Question: Hi I am trying to design a database for an e-commerce website but I can't seem to find a way to do this right, this is what I have so far:

The problem appears at the products.I have 66 types of products most of them having different fields.I have to id's but both of them don't seem very practical:
At first I thought I to make a table for each product type, but that would result in 66 tables which is not very easy to maintain. I already started to do that I created the Product_Notebook and Product_NotebookBag tables. And then I stopped and thought about it a bit and this solution is not very good.
After thinking about it a bit more I came up with option B which is storing the data into a separate field called description. For example:
'''
"Color : Red & Compatibility : 15.6 & CPU : Intel"
'''
In this approach I could take the string and manipulate it after retrieving it from the database.
I know this approach is also not a very good idea, that's why I am asking for a more practical approach.
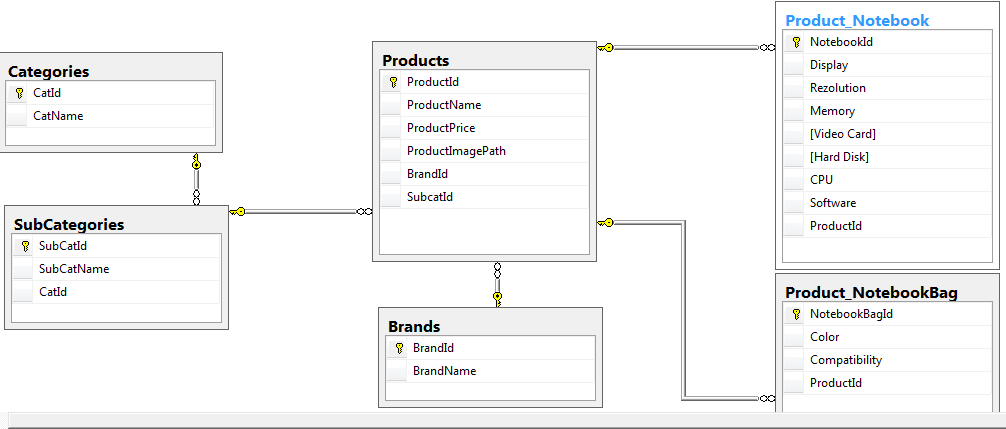
Answer: See my answer to <URL>.
As I explain in the linked answer, EAV is to be avoided almost all of the time for many good reasons. However, tracking product attributes for an online catalog is one application where the problems with EAV are minimal and the benefits are extensive.